Interaction volume radius: 10 \u00c5
Interaction volume height: 30 \u00c5
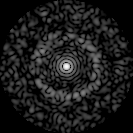
Disorder parameter: 0.822